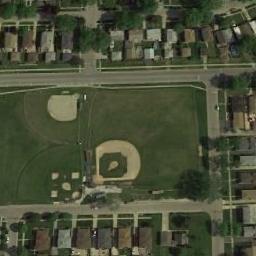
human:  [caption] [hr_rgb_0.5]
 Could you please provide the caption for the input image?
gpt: There are three baseball diamonds in the middle of grass surrounded by many buildings .

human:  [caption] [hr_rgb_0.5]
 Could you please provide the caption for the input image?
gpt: The baseball field was surrounded by trees .

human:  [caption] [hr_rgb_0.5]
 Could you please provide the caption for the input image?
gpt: There are three baseball diamonds in the grass surrounded by the houses and the roads .

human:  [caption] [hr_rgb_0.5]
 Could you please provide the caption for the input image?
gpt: Two baseball diamonds of different sizes on the lawn and the residential area around them .

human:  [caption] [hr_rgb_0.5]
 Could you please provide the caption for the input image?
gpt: Some buildings are next to  the three baseball diamonds .